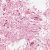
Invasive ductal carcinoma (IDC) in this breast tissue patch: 0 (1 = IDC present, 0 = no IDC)